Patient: sex M, age 70
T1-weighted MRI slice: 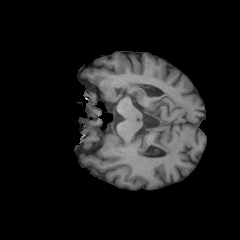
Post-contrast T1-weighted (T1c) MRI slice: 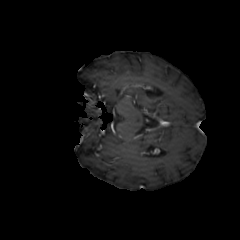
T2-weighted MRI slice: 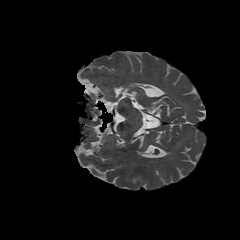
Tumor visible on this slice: no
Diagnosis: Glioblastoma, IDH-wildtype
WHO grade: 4